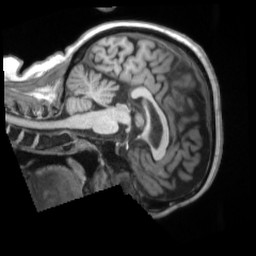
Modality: T1w
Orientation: sagittal
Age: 49
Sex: female
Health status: ill
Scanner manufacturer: siemens
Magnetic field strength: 3 T
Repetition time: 2.2 s
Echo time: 0.00157 s